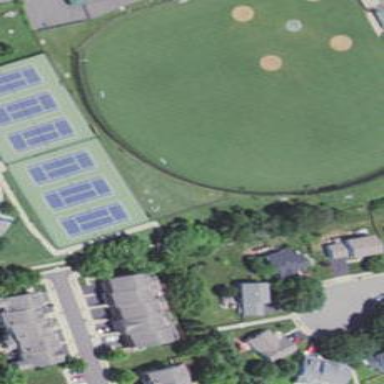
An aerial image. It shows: Baseball pitch for leisure land activities.